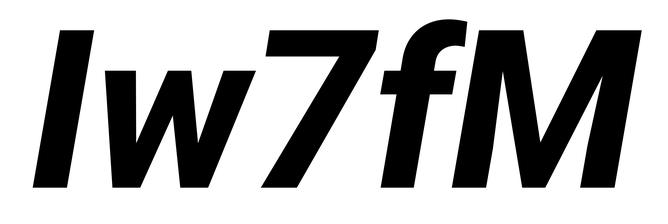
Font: Roboto-Italic_ExtraBold_Italic